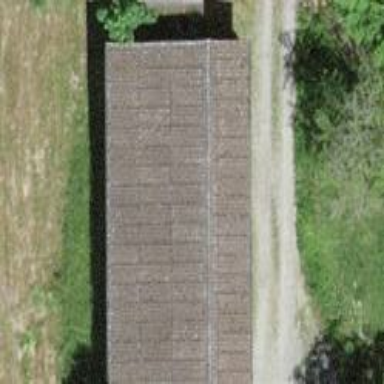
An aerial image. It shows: Rural barn.